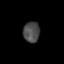
Tissue: skin
Cell type: Others
Senescence score: 0.7123
Nuclear area (px): 334
Mean DAPI intensity: 74.401